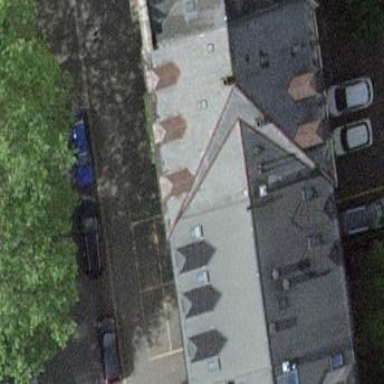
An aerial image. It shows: Gabled roof across building with apartments.